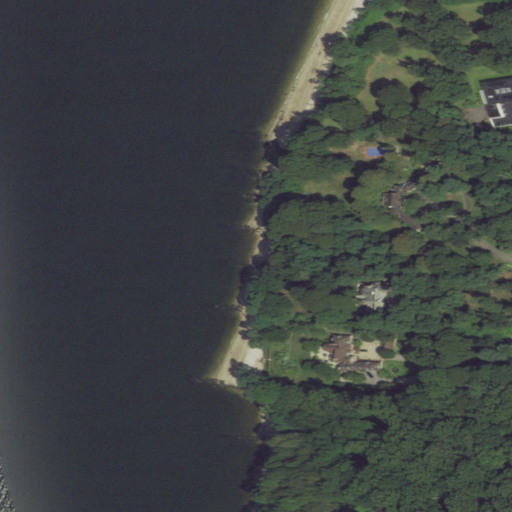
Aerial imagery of cliff(s) in New York named Northwest Bluff containing open water, deciduous forest, mixed forest, herbaceous wetlands, open development, grassland, woody wetlands, medium intensity development, and low intensity development